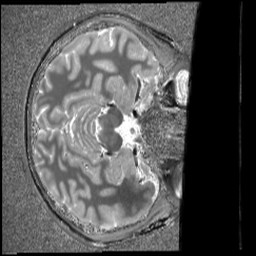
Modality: T1map
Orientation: axial
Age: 21
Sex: female
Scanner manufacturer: siemens
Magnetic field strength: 6.98 T
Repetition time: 6 s
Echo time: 0.00283 s